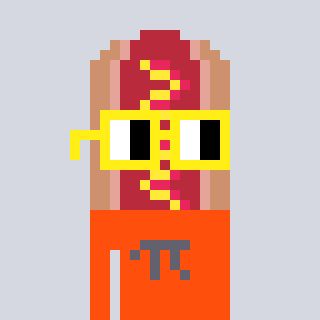
a pixel art character with square yellow glasses, a hotdog-shaped head and a orange-colored body on a cool background